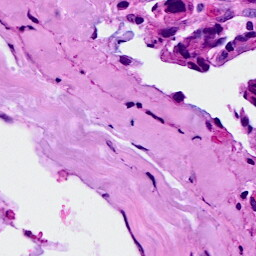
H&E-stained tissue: Breast